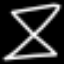
Label: hourglass